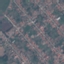
Land use / land cover class: Residential